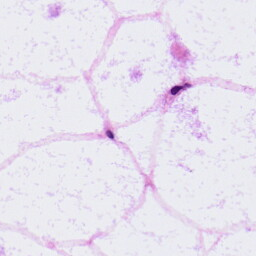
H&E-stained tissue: LymphNode